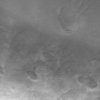
Label: not_dusty